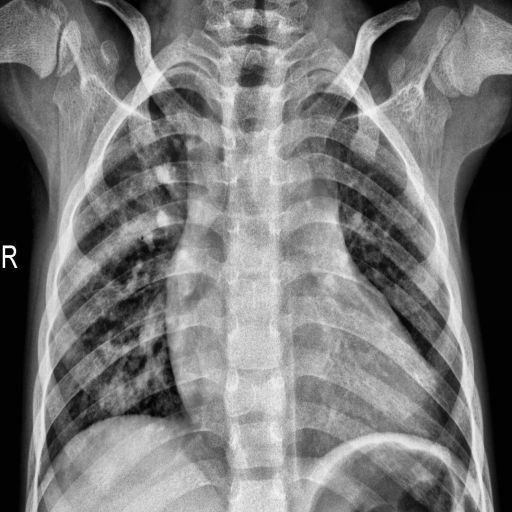
Finding: PNEUMONIA